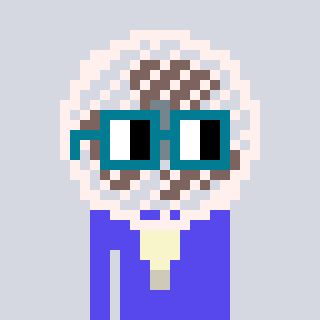
a pixel art character with square dark green glasses, a fan-shaped head and a computerblue-colored body on a cool background